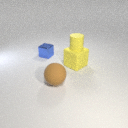
large brown rubber sphere to the left of large yellow rubber cube